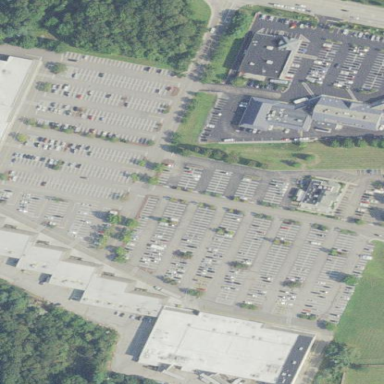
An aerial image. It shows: Parking area.